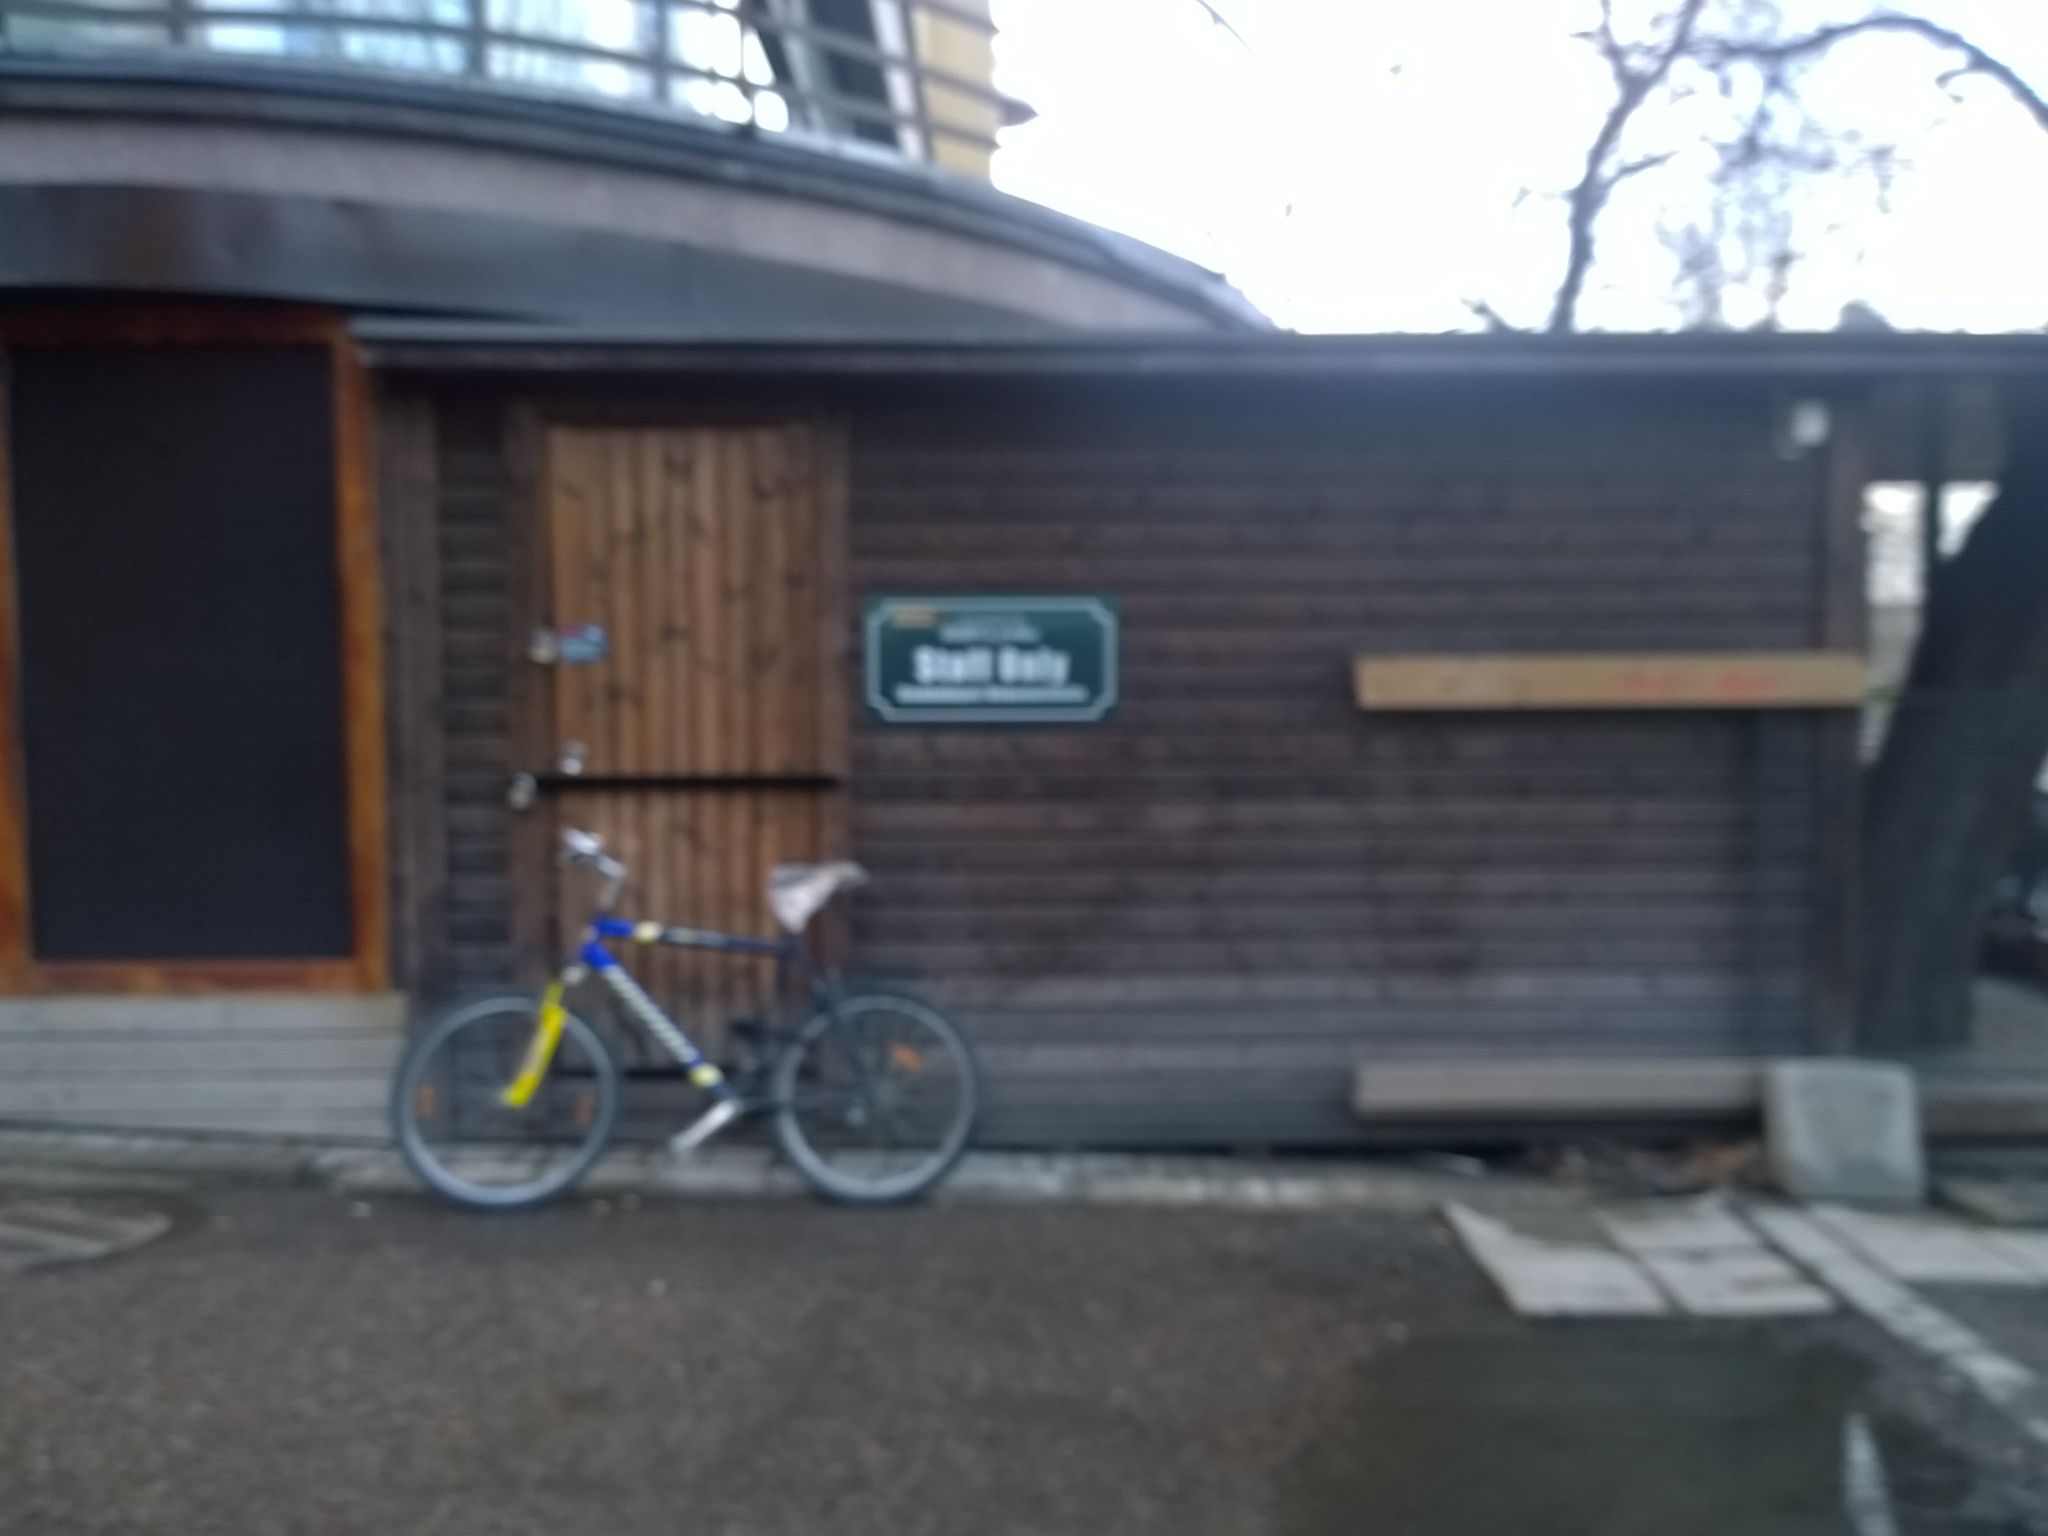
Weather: snowy
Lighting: day
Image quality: slightly poor
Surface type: driving surface
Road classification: steps, footway, corridor
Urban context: urban centre
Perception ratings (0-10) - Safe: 0.5, Lively: 5.72, Beautiful: 3.53, Boring: 4.19, Depressing: 5.7, Wealthy: 2.37